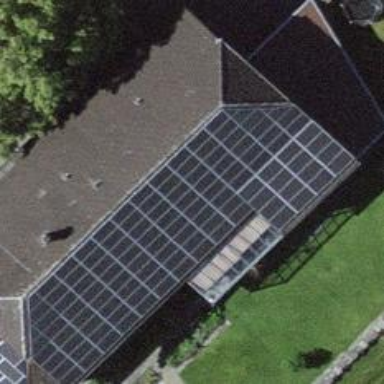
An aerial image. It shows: Solar power generator using photovoltaic method with solar photovoltaic panel types.